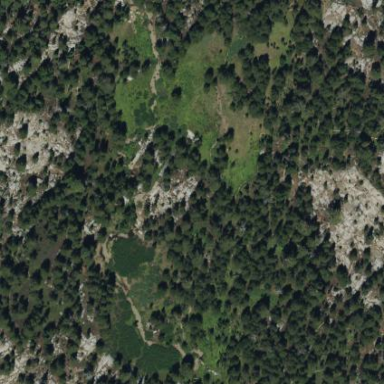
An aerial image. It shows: Wet meadow with wood vegetation.